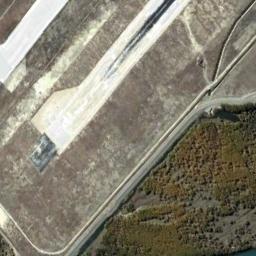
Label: runway